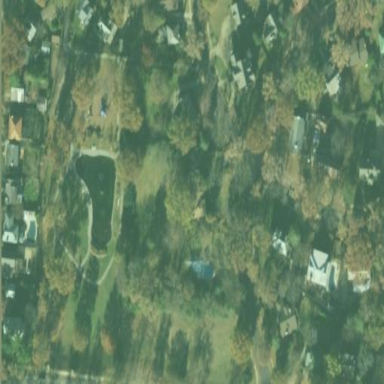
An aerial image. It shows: Park.